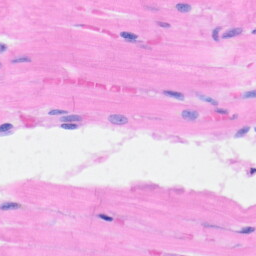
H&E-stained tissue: Heart